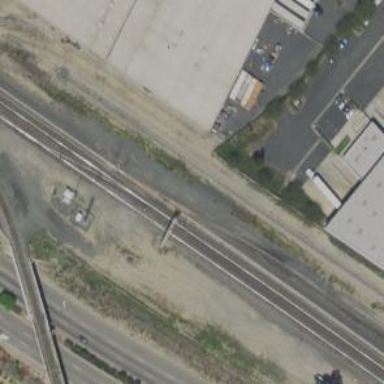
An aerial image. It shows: Railway siding with rails.